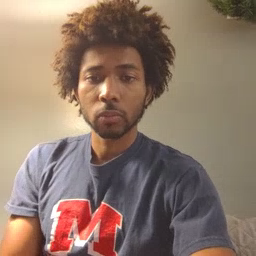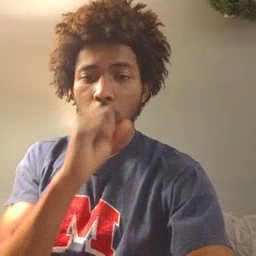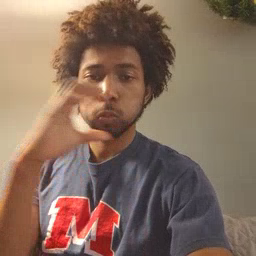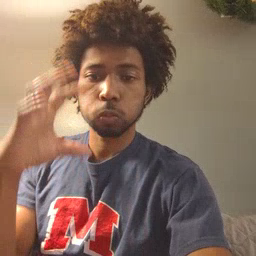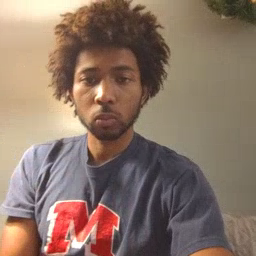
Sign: balloon